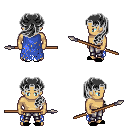
a pixel art fantasy rpg character, male body template, human, tanned skin, blue tattered cape, metal pants, gray princess hairstyle, black slippers, spear, four views (front, back, left, right), 2x2 character sprite sheet, small pixel art, hard edges, no anti-aliasing